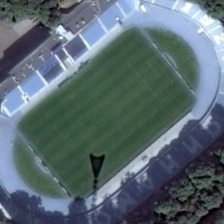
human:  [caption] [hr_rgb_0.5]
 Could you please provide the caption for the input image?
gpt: many green trees are around a stadium .

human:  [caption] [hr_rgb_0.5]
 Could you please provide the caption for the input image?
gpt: many green trees are around a stadium .

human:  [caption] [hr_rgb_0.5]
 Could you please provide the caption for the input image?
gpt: many green trees are around a stadium .

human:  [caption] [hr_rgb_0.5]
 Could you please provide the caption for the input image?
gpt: many green trees are around a stadium .

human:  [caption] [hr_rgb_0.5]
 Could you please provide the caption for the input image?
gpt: many green trees are around a stadium .